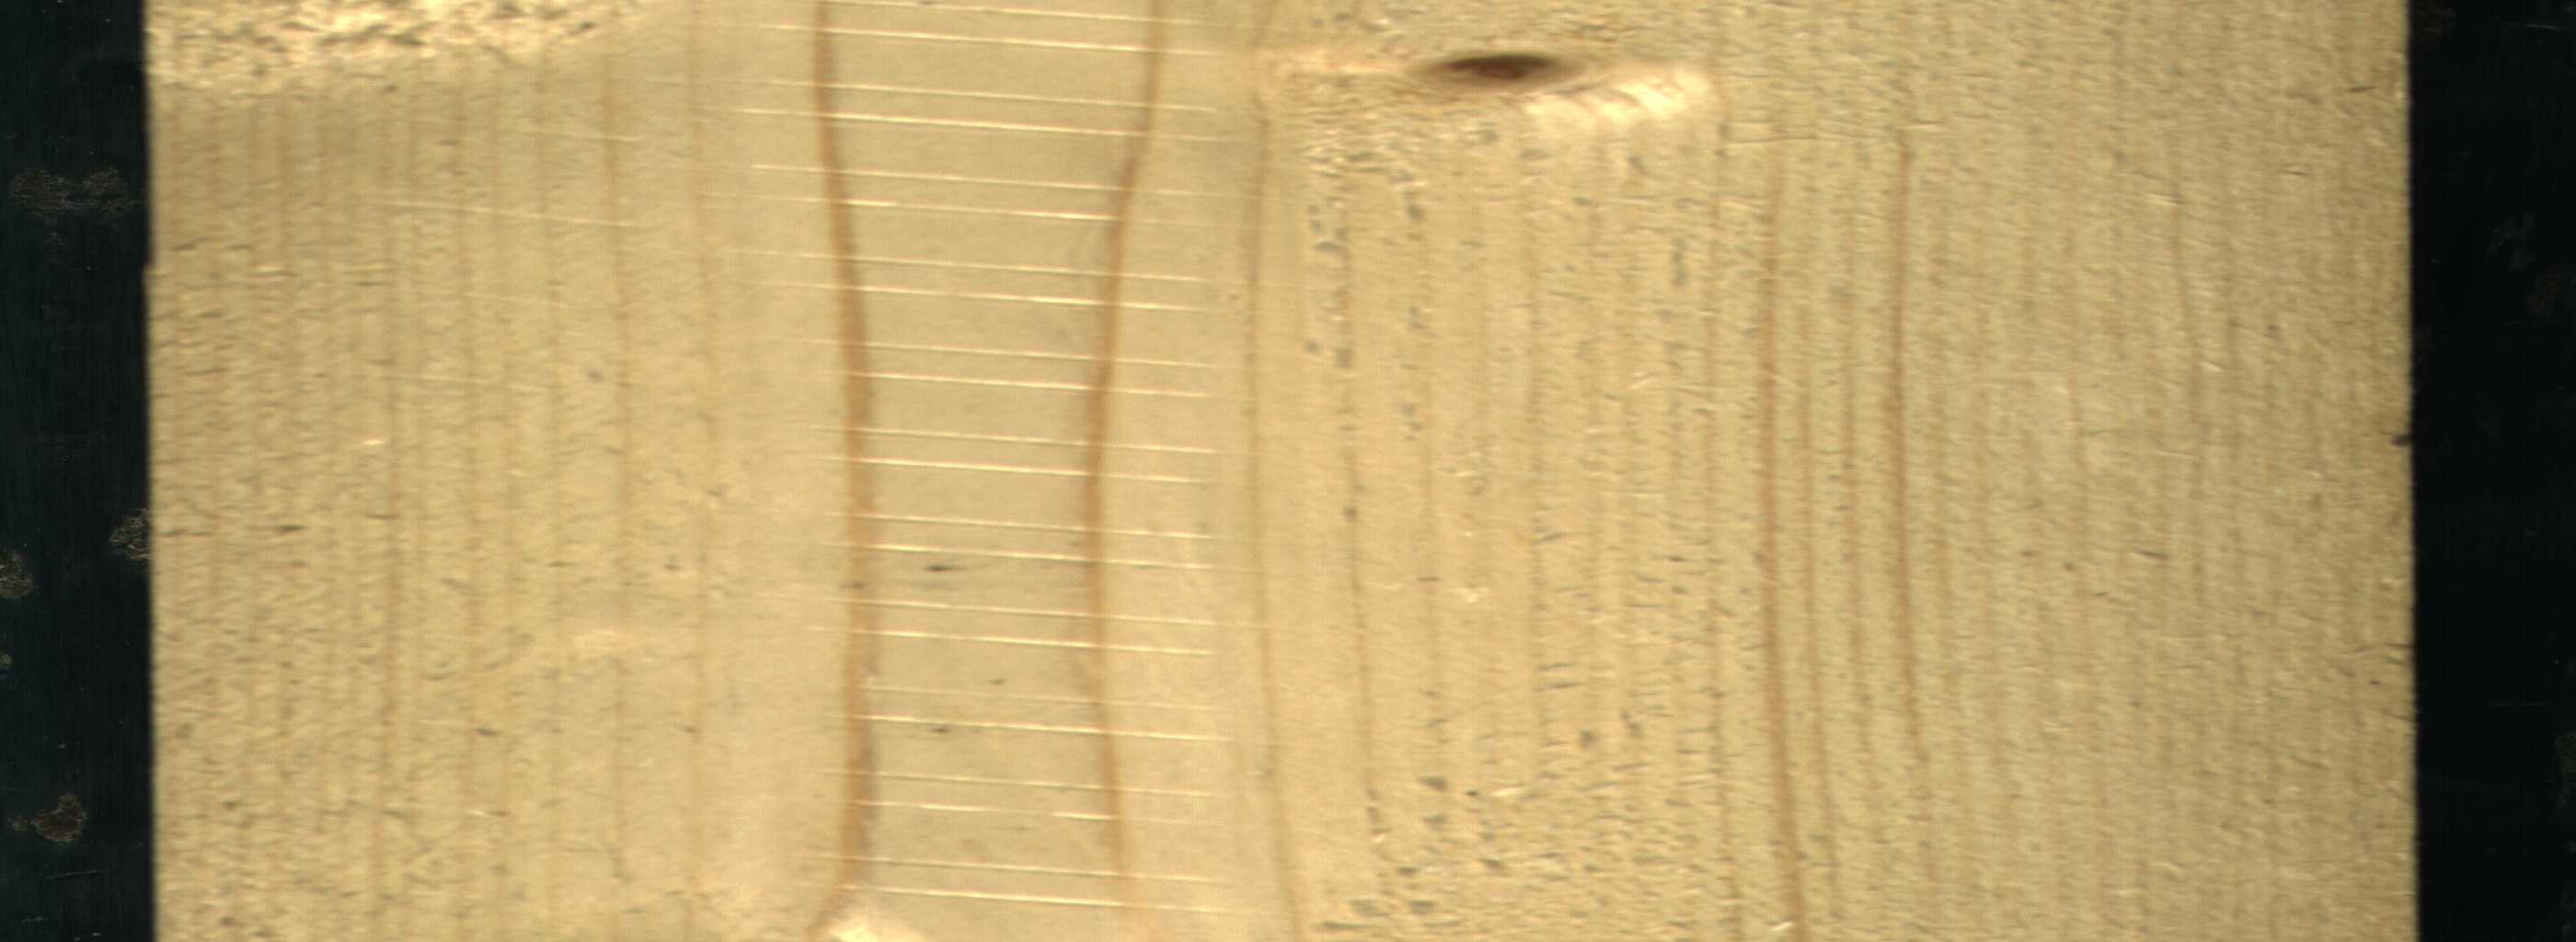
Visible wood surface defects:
Live_Knot